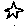
Label: star